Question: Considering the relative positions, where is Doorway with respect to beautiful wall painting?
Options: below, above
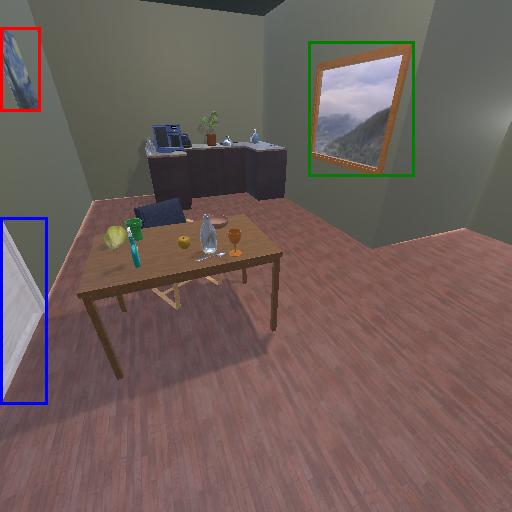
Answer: below